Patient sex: M
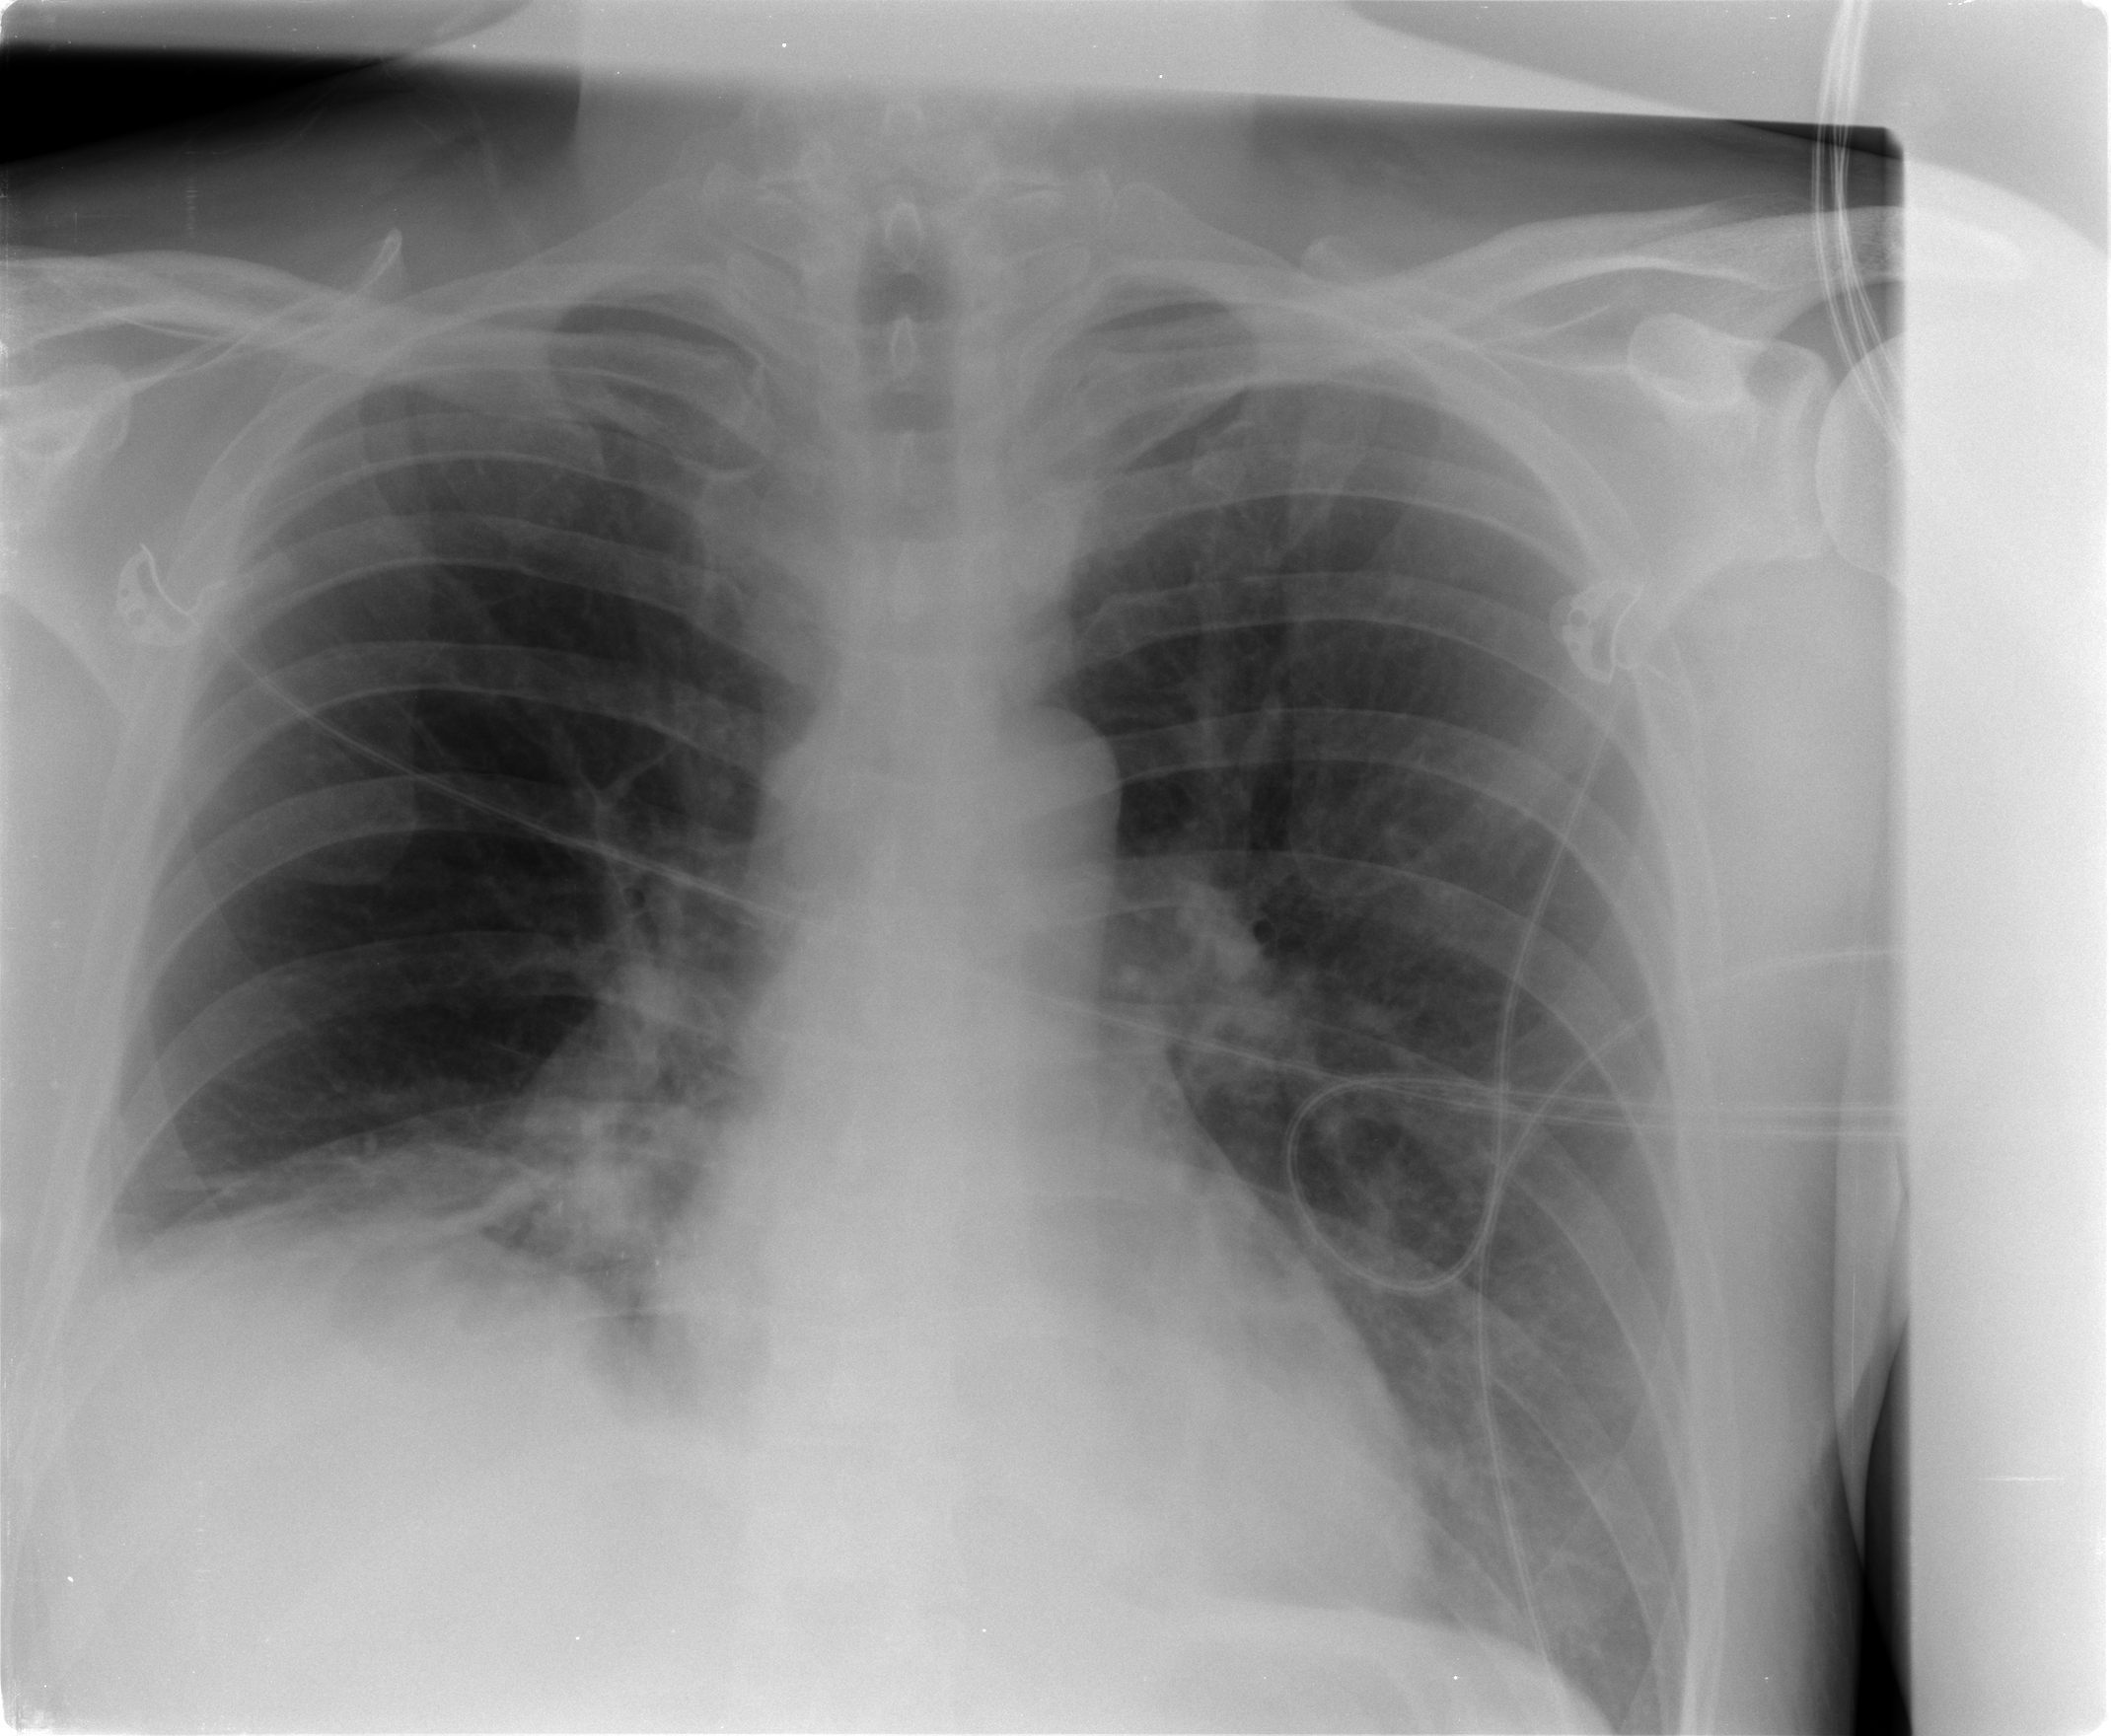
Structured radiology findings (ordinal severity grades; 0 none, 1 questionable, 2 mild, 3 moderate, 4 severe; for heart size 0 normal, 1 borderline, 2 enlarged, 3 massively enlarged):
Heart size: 1
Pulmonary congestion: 2
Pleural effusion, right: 1
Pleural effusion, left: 0
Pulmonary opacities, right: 2
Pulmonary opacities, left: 0
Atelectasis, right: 2
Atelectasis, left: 0